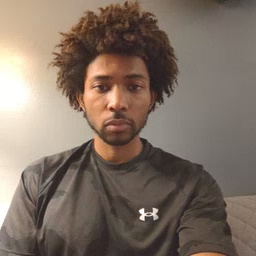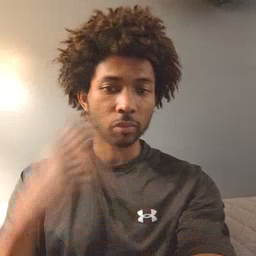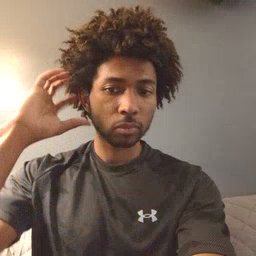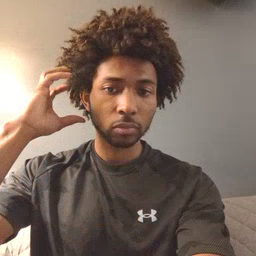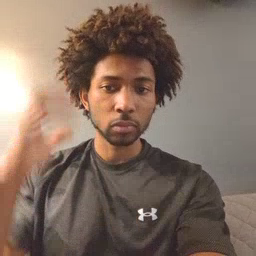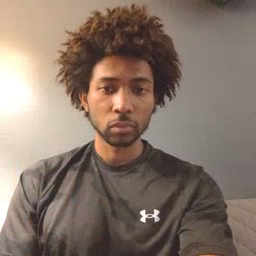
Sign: radio